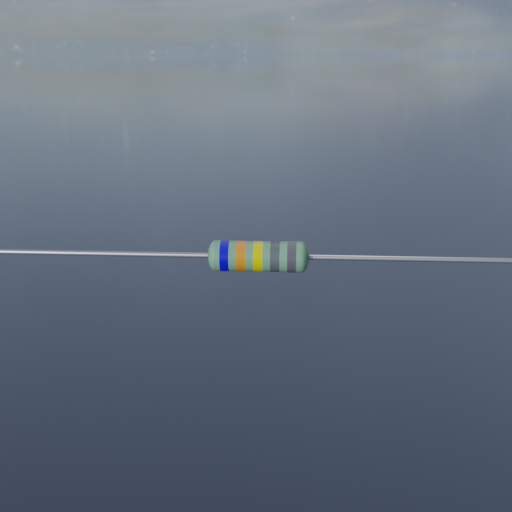
Resistor colour bands (in order): blue, orange, yellow, gray, gray